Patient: sex F, age 72
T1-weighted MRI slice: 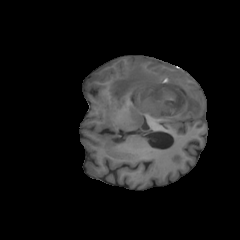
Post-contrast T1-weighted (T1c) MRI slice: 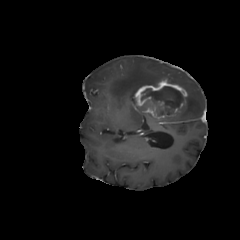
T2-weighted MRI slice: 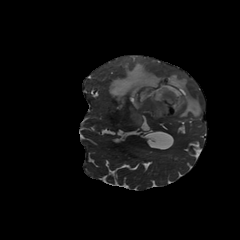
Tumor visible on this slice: yes
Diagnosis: Glioblastoma, IDH-wildtype
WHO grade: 4